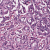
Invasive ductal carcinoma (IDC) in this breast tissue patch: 1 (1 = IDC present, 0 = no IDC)